Question: When attempting to use iteration methods, I keep getting errors. This is an 'initialize' method that creates a randomly sized array populated with random integers. Any help is appreciated.
'''
def initialize
i = 0
@random_size = rand(3-12)
@new_arr = Array.new(@random_size)
loop do
@new_arr[i] = rand(1..50)
break if i >= @random_size
i += 1
end
end
'''
---
The original question looked as below. Notice the 'rand(3-12)'.

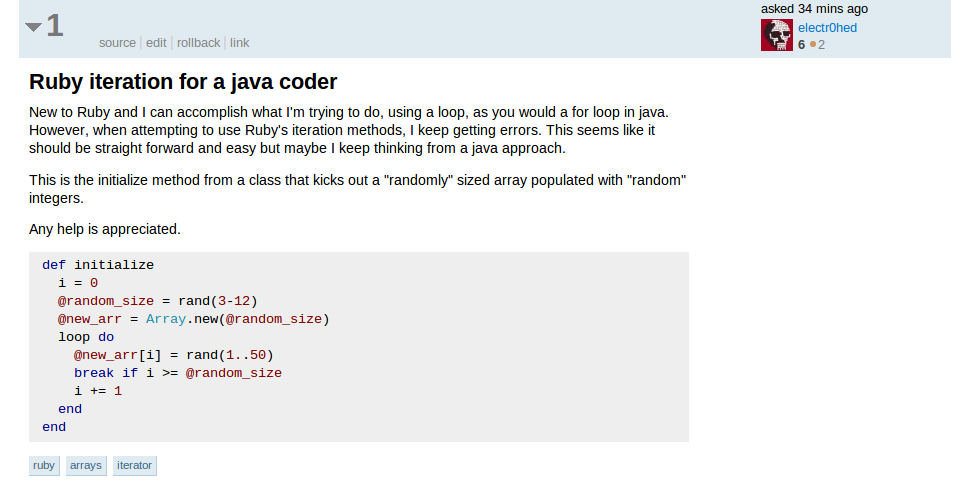
Answer: In Ruby (and any language that has some functional capabilities, for that matter) you don't usually write explicit indexes, that's too imperative (and verbose). A functional approach would look something like this:
'''
def initialize
@random_size = rand(3..12)
@new_arr = @random_size.times.map { rand(1..50) }
end
'''